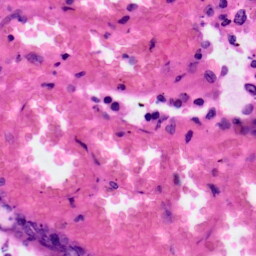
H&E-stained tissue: Colon